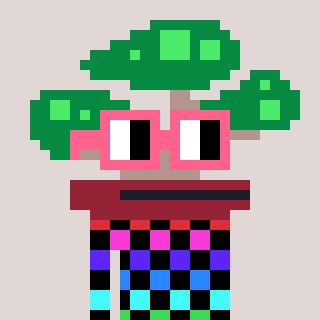
a pixel art character with square pink glasses, a bonsai-shaped head and a gold-colored body on a warm background